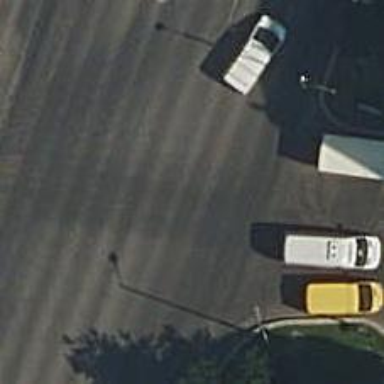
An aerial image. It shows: Road with traffic signals.